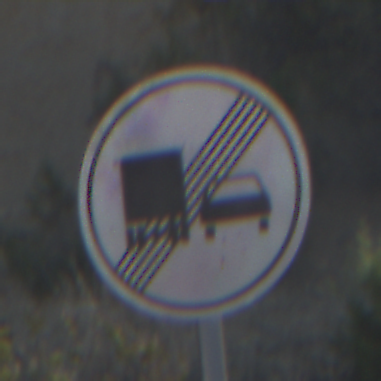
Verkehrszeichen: EndeUeberholverbotKraftfahrzeuge
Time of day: MorningAfternoon
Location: Outdoor (Nature)
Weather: Clear
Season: NotSpecified
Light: Natural